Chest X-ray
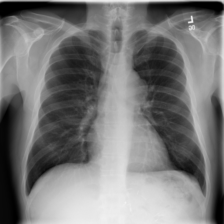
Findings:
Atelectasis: negative
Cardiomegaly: negative
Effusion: negative
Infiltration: negative
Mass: positive
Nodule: negative
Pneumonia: negative
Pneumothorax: negative
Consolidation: negative
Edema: negative
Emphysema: negative
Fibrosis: negative
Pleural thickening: negative
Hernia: negative